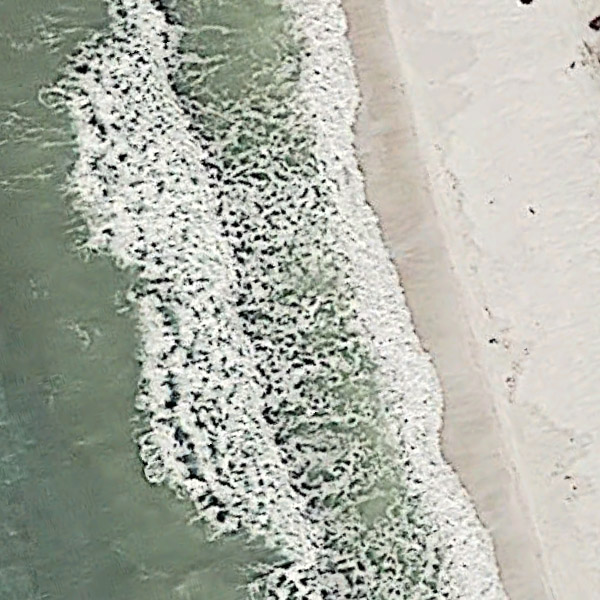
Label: Beach